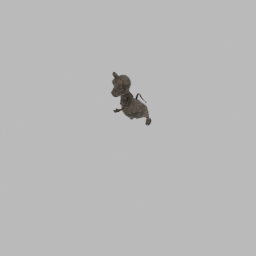
Label: decoration